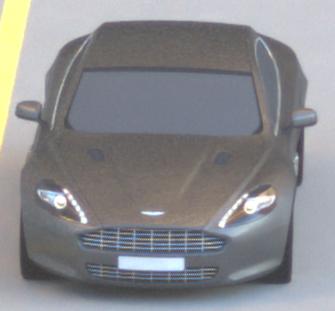
Make: Aston Martin
Model: Rapide
Detailed model: Rapide
Model produced from: 2010/03
Model produced until: 2013/07
Doors: 5
Color: gray
Road condition: dry road
Daytime: sunrise or sunset
Contrast: medium contrast